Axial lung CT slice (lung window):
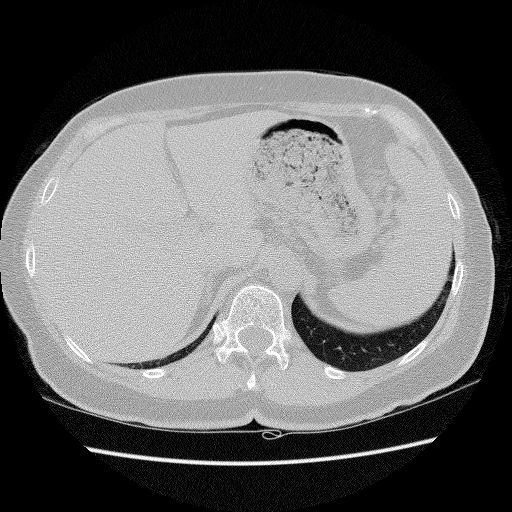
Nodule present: no